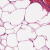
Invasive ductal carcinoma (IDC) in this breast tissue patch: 0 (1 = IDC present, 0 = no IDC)